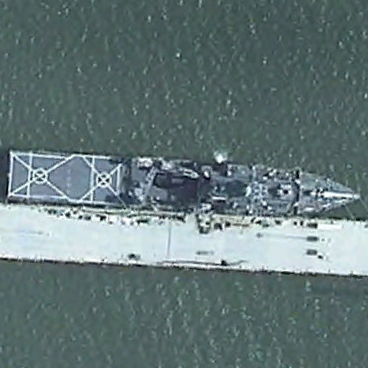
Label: combat